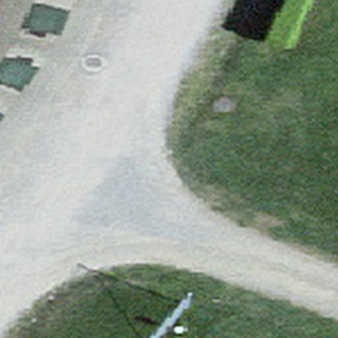
Label: other